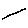
Label: line